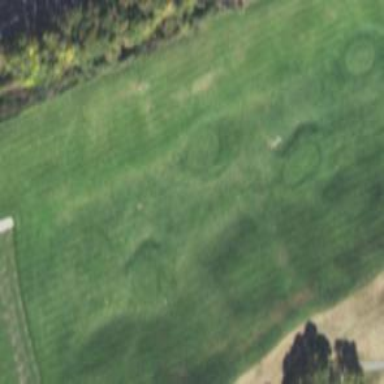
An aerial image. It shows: Driving range for golf practice.